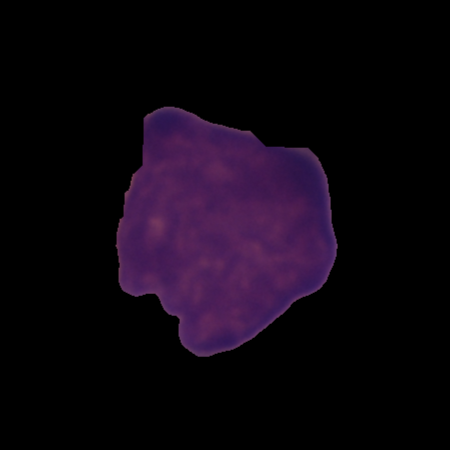
Label: cancer